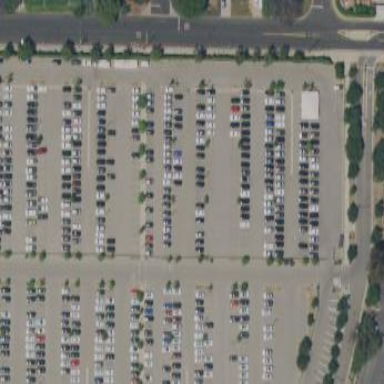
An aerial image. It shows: Parking area.